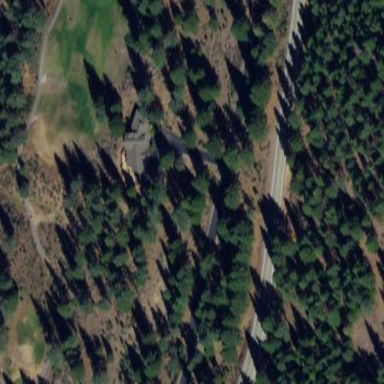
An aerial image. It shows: Evergreen needle-leaved woodland.